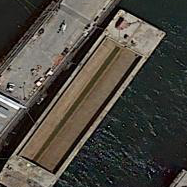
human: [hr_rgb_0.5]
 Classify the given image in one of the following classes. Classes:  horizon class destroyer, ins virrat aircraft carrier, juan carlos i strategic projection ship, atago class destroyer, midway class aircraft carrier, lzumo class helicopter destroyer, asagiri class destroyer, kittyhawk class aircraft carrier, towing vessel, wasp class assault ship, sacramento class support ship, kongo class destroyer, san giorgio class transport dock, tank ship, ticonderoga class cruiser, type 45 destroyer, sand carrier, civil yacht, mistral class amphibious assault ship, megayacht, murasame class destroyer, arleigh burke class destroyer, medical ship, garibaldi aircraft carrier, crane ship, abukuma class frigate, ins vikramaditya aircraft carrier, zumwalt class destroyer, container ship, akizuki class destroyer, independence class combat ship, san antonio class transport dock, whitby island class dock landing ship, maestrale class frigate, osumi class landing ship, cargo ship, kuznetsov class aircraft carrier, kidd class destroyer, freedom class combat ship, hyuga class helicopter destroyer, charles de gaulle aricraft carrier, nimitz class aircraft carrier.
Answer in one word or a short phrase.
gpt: Sand carrier